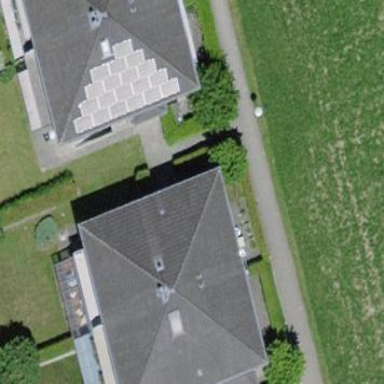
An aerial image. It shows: Terrace-style building with gabled roof.